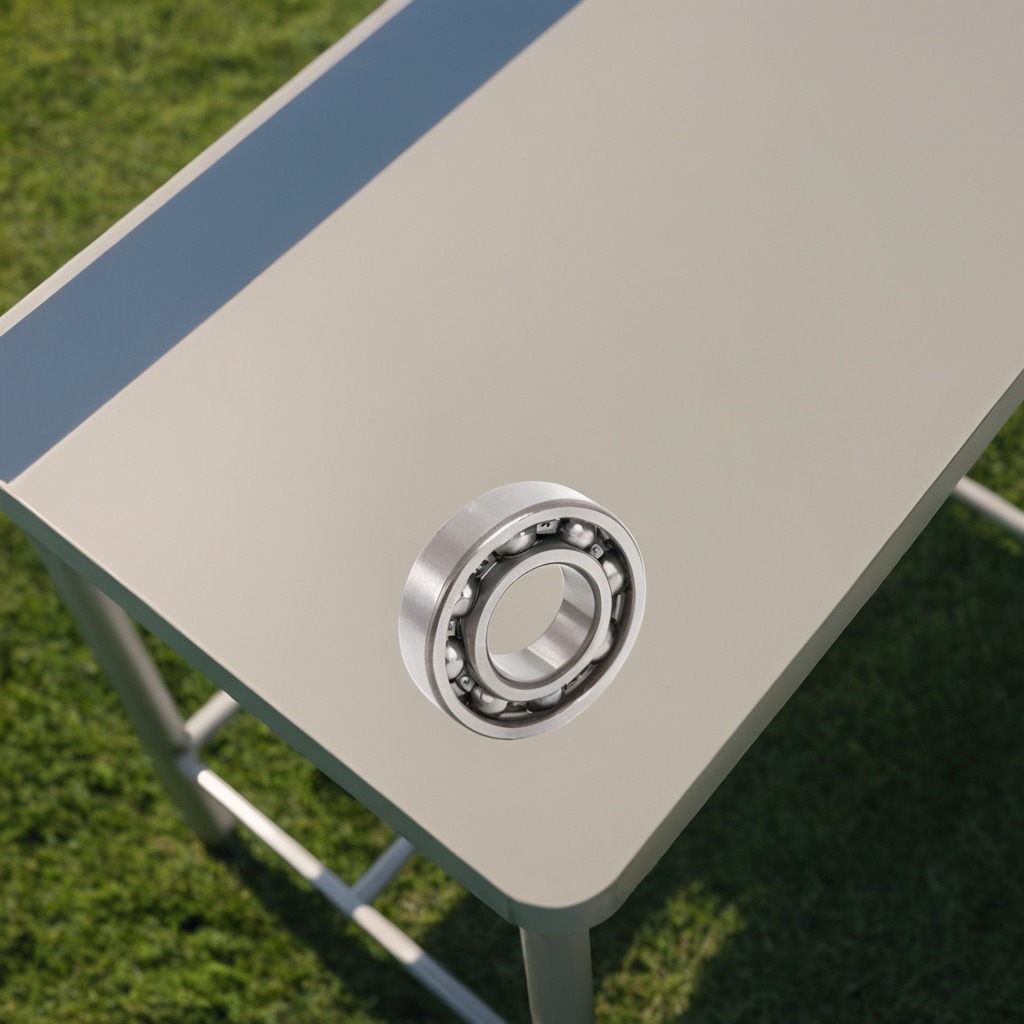
A metal ball bearing is lying on the textured surface of the table.